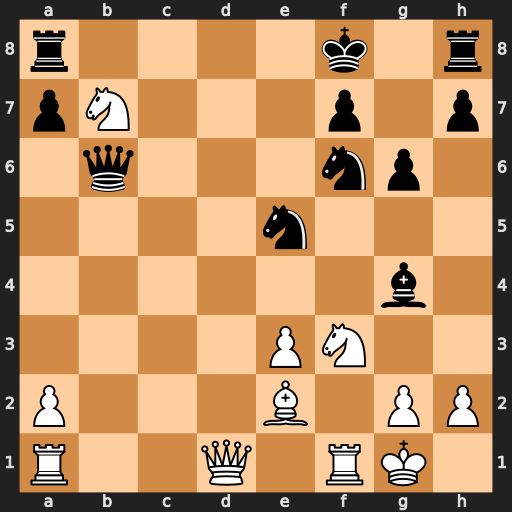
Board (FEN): r4k1r/pN3p1p/1q3np1/4n3/6b1/4PN2/P3B1PP/R2Q1RK1
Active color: w
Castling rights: -
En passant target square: -
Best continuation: Nxe5 Qxe3+ Kh1 Qxe5 Bxg4